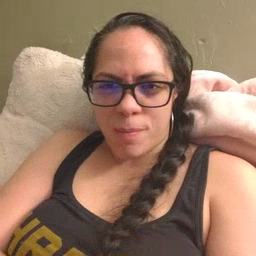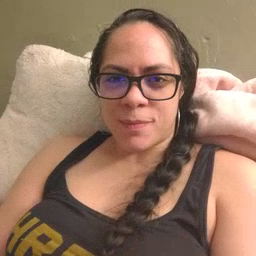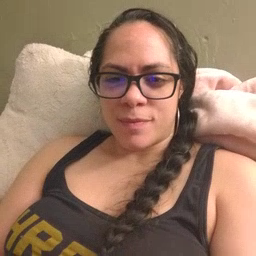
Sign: arm